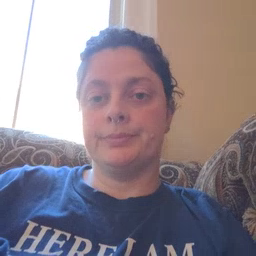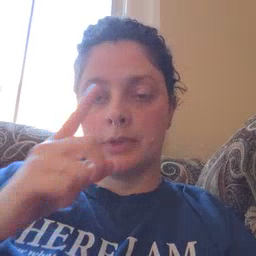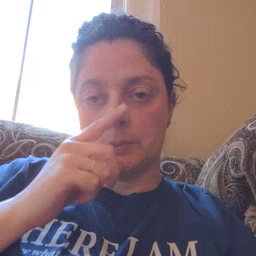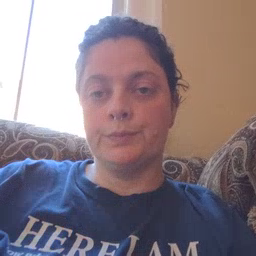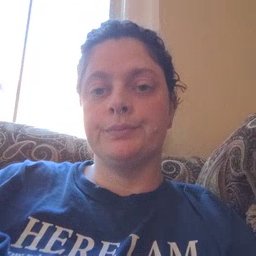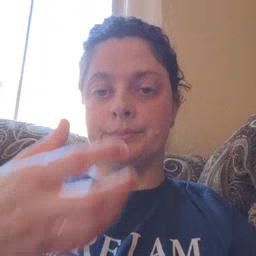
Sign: mouse